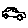
Label: car